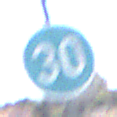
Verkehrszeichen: VorgeschriebeneMindestgeschwindigkeit
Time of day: MorningAfternoon
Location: Outdoor (Suburban)
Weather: PartlyCloudy
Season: NotSpecified
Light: Natural